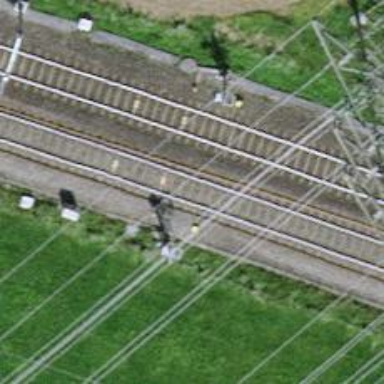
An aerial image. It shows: Railway signal.